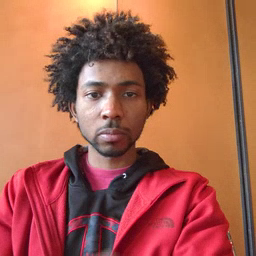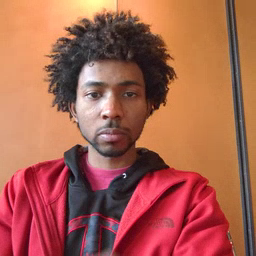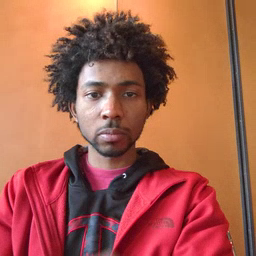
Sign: bird